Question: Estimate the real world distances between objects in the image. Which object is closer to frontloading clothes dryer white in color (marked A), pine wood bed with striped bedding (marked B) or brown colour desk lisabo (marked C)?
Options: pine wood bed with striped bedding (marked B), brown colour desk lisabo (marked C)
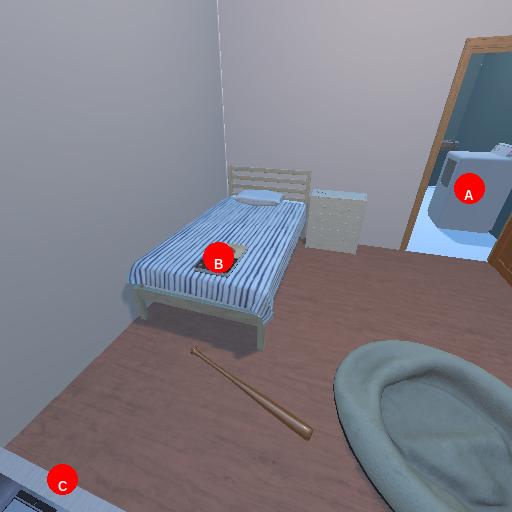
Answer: pine wood bed with striped bedding (marked B)